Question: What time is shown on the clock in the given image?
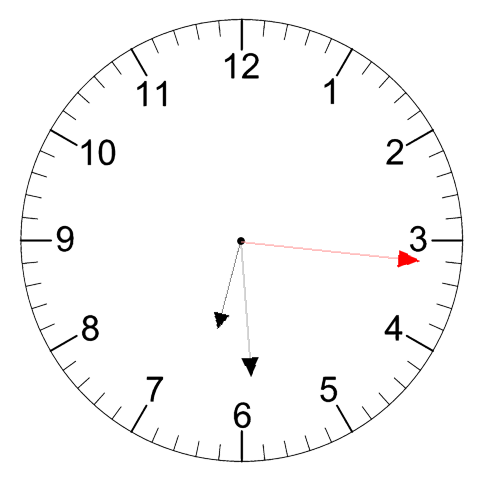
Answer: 06:29:16